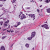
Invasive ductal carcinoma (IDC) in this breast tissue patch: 1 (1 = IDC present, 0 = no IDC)